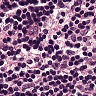
Metastatic tissue present: no